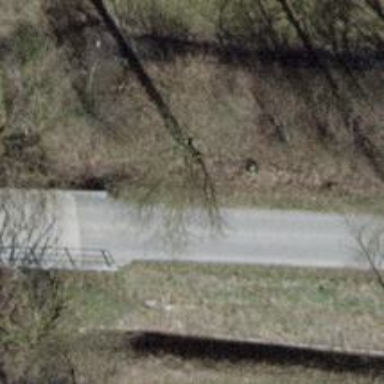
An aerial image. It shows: Unclassified road on asphalt surface with bridge.